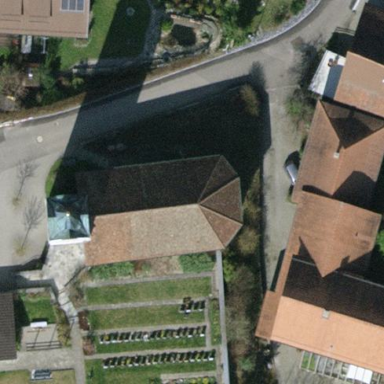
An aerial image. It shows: Church with tiled roof.